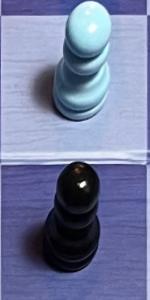
Label: Pawn_Black